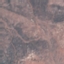
Land use / land cover: HerbaceousVegetation